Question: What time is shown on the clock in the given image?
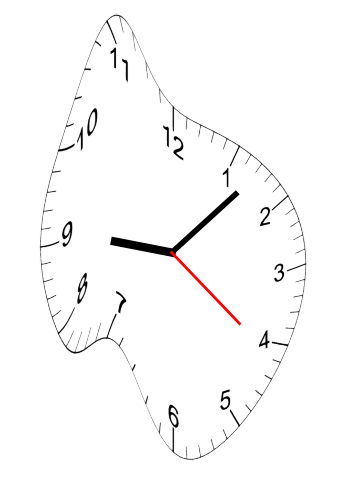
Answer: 09:07:21